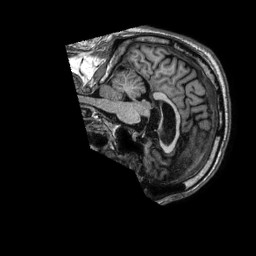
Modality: T1w
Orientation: sagittal
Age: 61
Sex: male
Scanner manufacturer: philips
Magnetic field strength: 1.5 T
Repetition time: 0.00707 s
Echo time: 0.003201 s